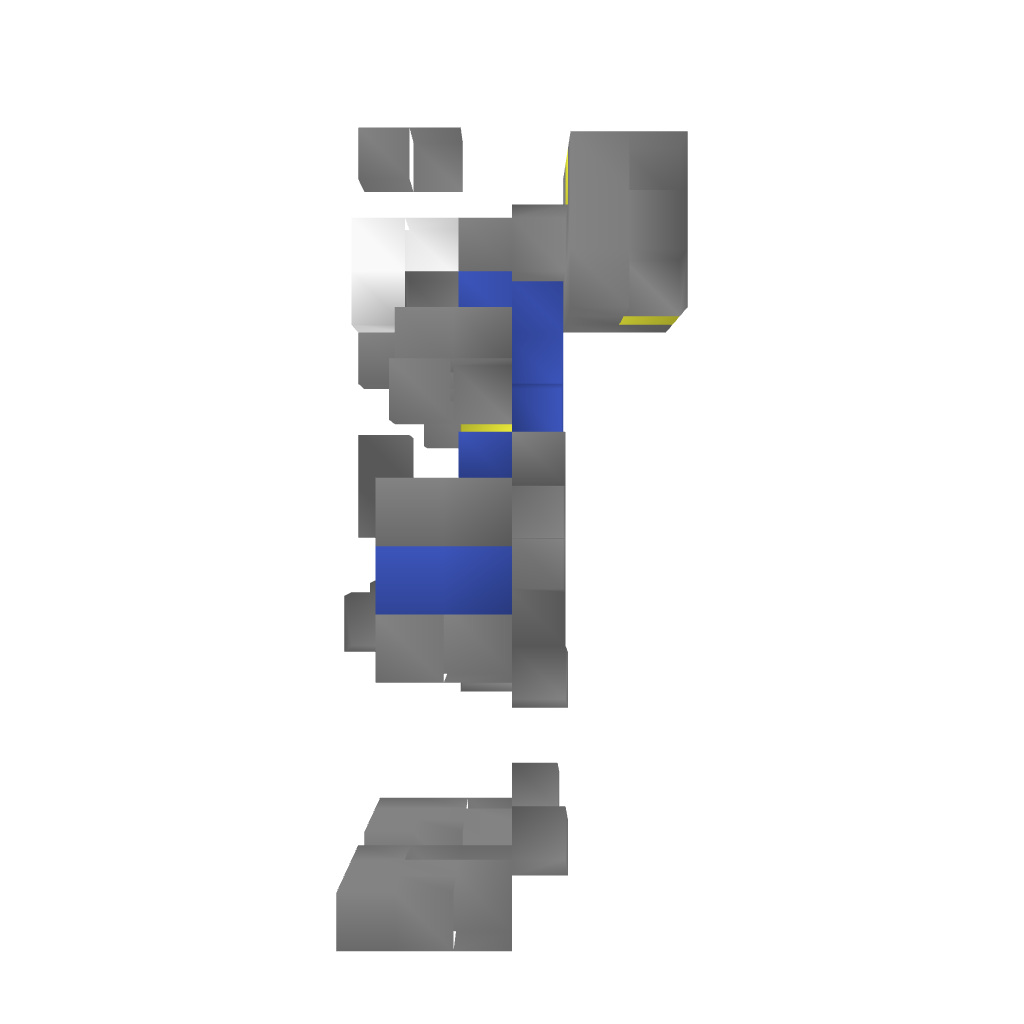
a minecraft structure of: Mech_1 bad low quality